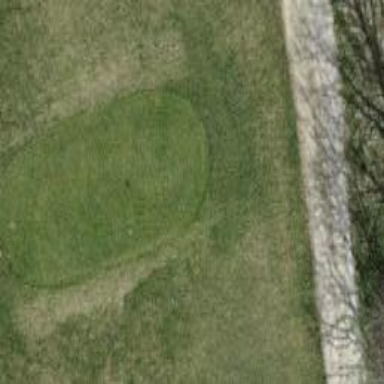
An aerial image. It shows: Golf tee on grass surface.